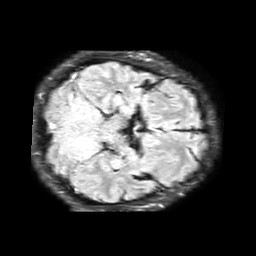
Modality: FLAIR
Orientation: axial
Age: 60
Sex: male
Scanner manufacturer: philips
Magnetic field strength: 1.5 T
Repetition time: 6 s
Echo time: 0.104 s